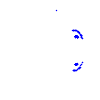
Particle: kaon